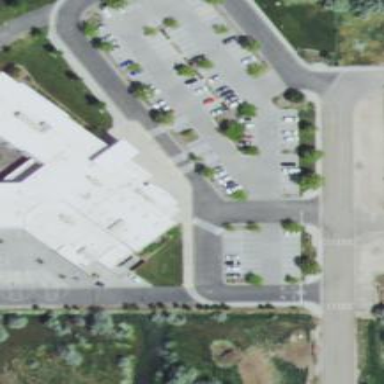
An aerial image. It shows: Parking area.